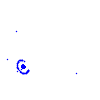
Particle: pion